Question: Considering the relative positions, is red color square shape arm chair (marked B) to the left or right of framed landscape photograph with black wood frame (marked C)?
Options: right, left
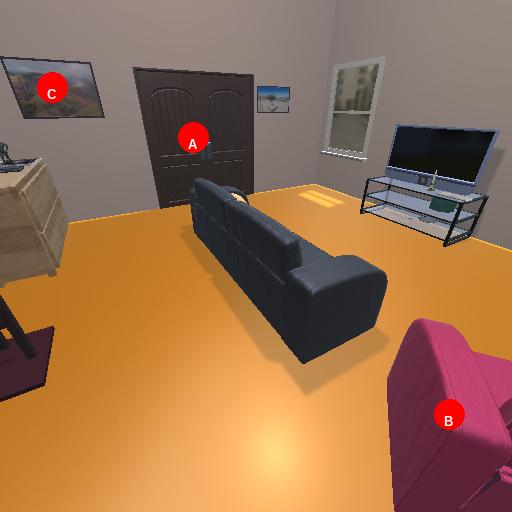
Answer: right